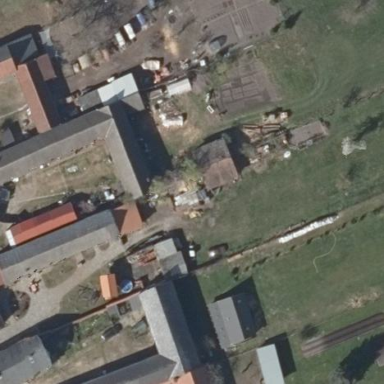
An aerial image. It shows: Allotments area.